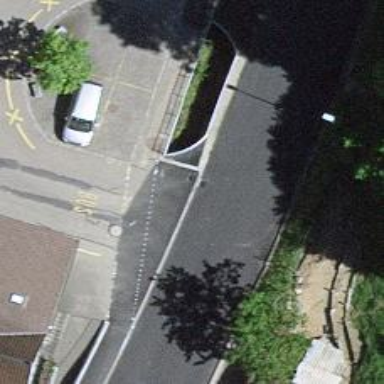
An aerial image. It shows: Culvert tunnel.